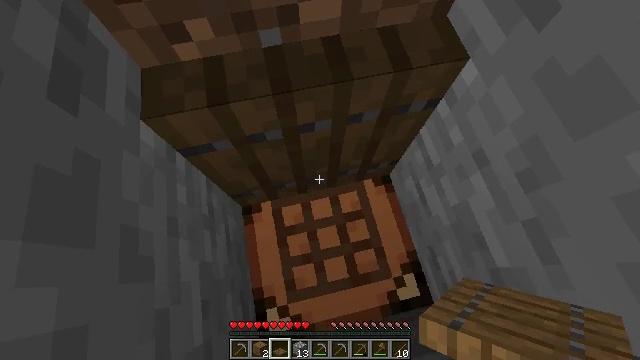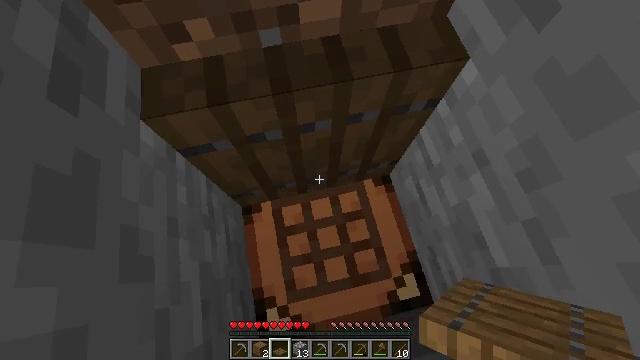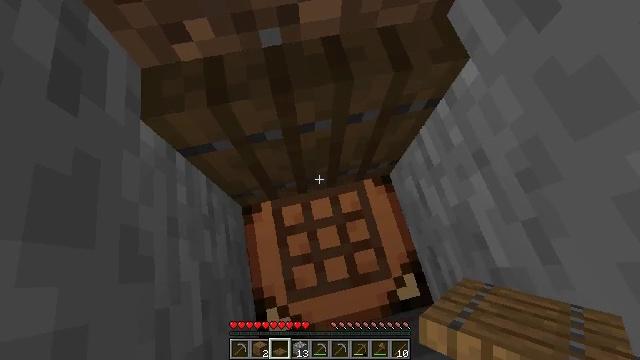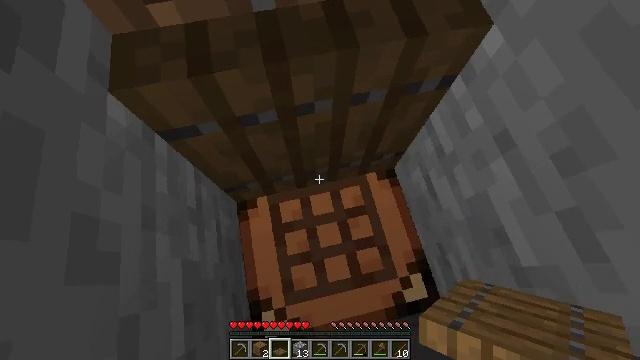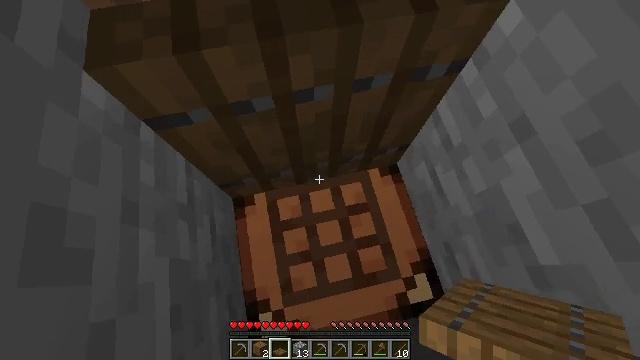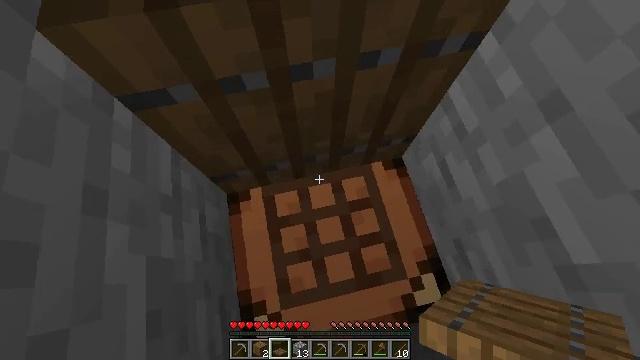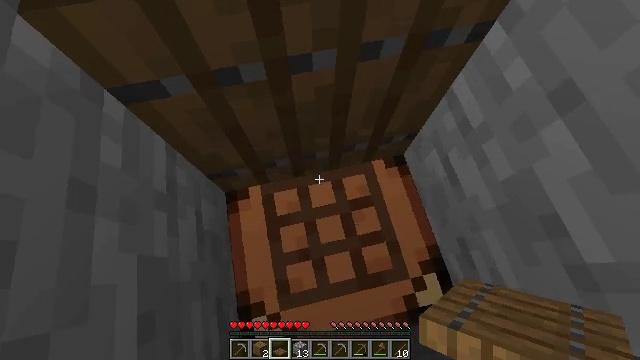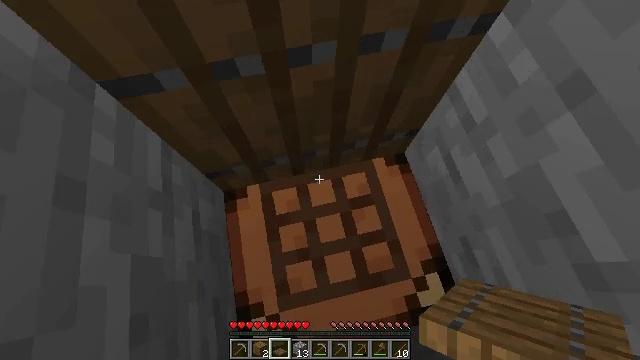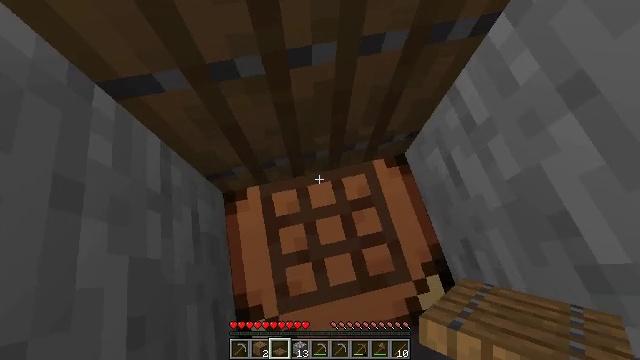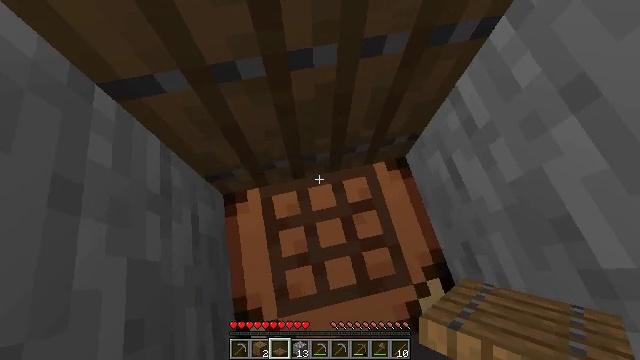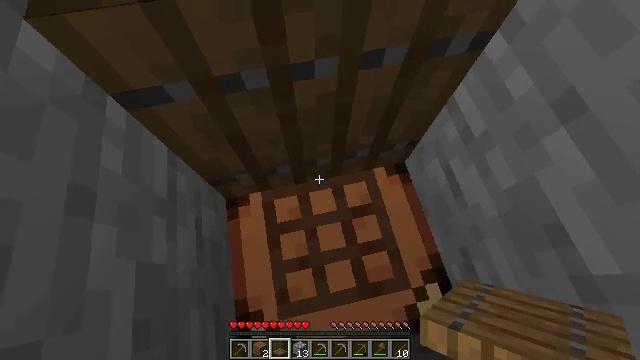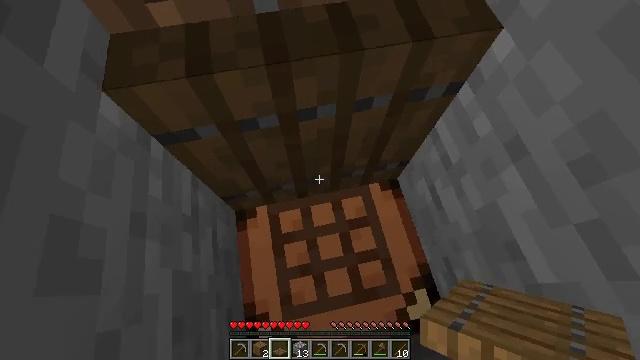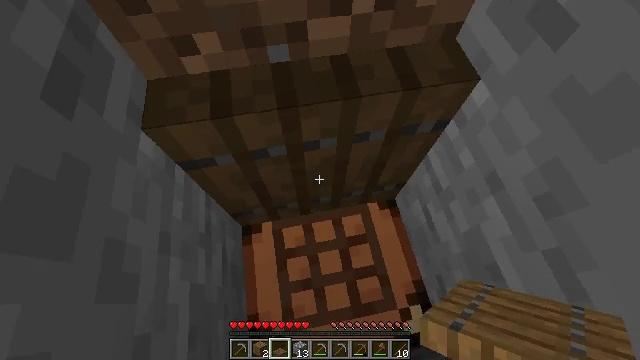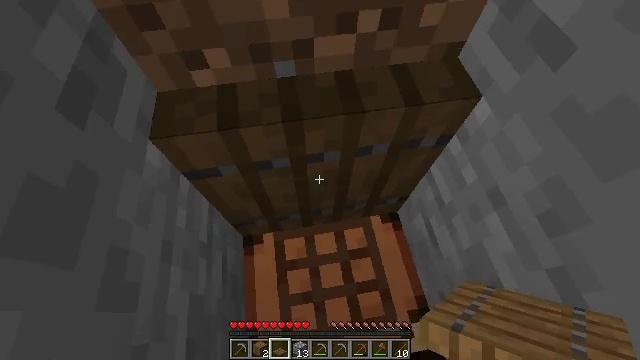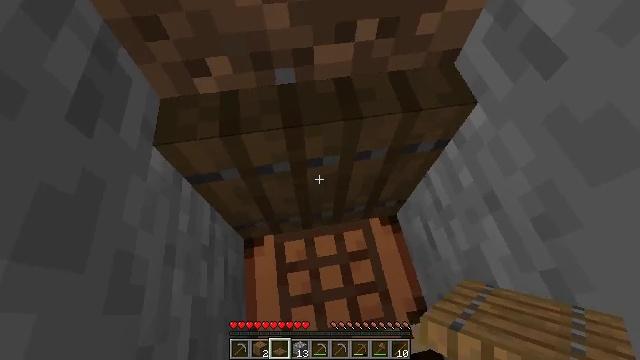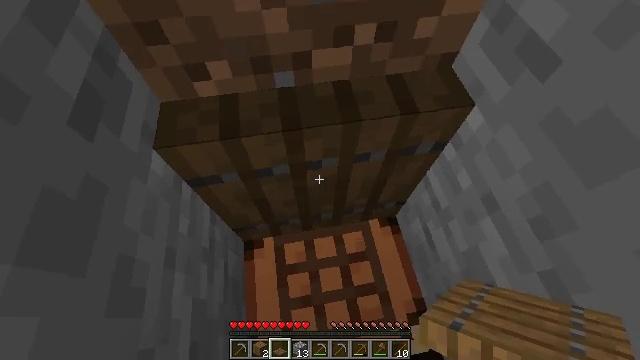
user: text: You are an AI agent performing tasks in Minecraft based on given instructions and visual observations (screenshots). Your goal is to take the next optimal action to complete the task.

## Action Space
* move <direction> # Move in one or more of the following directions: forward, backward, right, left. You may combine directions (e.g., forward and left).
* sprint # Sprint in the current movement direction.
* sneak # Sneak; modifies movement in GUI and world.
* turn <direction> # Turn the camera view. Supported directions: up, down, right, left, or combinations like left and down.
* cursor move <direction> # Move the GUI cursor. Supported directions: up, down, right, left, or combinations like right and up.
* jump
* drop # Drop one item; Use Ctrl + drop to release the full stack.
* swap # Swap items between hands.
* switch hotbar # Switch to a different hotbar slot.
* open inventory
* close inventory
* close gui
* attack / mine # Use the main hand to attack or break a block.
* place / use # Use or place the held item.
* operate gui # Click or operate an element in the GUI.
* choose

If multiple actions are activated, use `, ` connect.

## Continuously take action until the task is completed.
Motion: motion action
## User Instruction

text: Attack the spruce trapdoor to gather it.
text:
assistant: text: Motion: no_op
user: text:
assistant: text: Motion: sneak
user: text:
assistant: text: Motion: sneak
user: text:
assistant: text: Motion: sneak
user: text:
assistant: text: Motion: sneak
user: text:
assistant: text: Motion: sneak
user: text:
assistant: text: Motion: sneak
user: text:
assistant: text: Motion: sneak
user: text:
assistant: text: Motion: no_op
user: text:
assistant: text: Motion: no_op
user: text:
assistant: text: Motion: turn up
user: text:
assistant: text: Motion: turn left and up
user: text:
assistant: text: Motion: turn left and up
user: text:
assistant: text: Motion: no_op
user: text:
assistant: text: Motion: sneak
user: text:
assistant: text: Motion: sneak
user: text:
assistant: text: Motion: sneak
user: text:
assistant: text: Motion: sneak
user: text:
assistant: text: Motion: sneak
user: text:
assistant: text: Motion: sneak
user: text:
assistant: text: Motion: sneak
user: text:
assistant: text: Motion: sneak
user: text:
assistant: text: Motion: sneak
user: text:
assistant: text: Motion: sneak
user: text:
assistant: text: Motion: sneak, turn up
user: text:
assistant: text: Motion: sneak, turn up
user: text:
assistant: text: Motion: sneak
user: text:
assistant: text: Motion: sneak
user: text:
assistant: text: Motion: sneak, use / place
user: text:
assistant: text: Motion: sneak, use / place